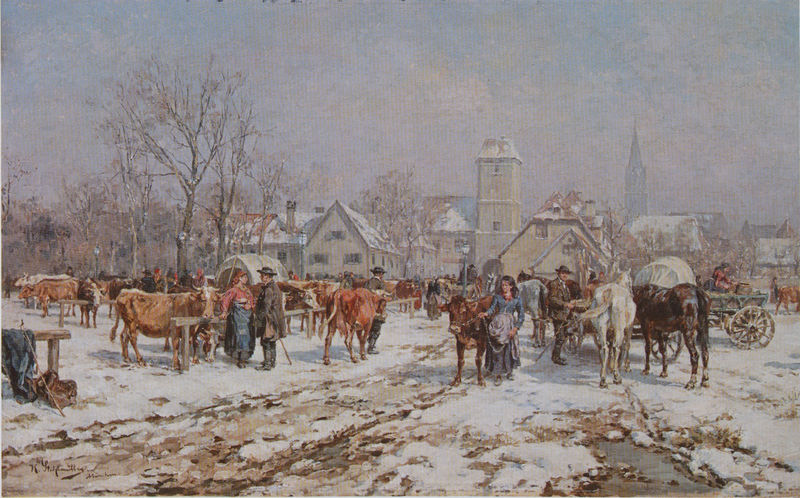
Titel: Winterlicher Viehmarkt in Dachau
Künstler: Karl Stuhlmüller
Standort: München
Institution: Privatbesitz
Schlagwörter: baum, blau, gemälde, himmel, mann, schatten, wasser, weiß, wolken, bäume, frauen, grün, impressionismus, kirchturm, landschaft, menschen, mädchen, stadt, äste, braun, fenster, frau, grau, holz, hut, hüte, kleid, licht, männer, strasse, szene, zeichnung, eis, haus, rot, schnee, tier, tiere, weg, zaun, gespräch, leute, rock, alt, jacke, halten, steine, bild, signatur, öl, ast, feld, häuser, kalt, kühe, vieh, weide, zweige, gatter, kirche, pfad, land, strick, händler, rosa, wald, bauern, genre, handel, karren, pferd, pferde, räder, schornstein, stock, turm, hellblau, hufe, sattel, schürze, taille, magd, pfütze, fassade, geschäft, ort, vedute, acker, bäuerin, furchen, heu, schürzen, spuren, dorf, dächer, giebel, dunst, lila, nebel, violett, kahl, kuh, rind, winter, kleinstadt, kutsche, kutschen, markt, platz, speichen, rad, wagen, wagenrad, streifen, balken, geländer, bauer, tor, pfützen, rinder, verkauf, türme, kälte, geld, schlamm, verhandlung, schimmel, stadttor, himme, romantisch, blattlos, planwagen, schneeluft, euter, hörner, schweife, ochsen, stier, führen, leiterwagen, matsch, lasierend, wehrturm, spurrillen, plane, angebunden, entblättert, luken, pferdemarkt, schollen, stadtgrenze, steine weg, trasse, viehhandel, viehmarkt, streife, landszene, hüt, tiermarkt, fütze, üferde, prede